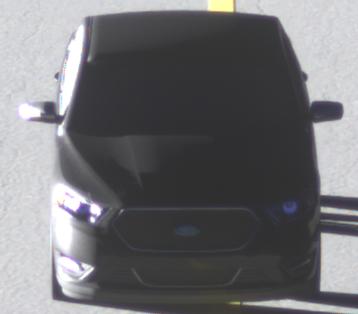
Make: Ford
Model: Taurus
Detailed model: SHO
Model produced from: 2012
Model produced until: 2019
Doors: 4
Color: black
Road condition: dry road
Daytime: sunrise or sunset
Contrast: high contrast